Field crop: maize
Growth stage: 2
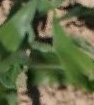
Species: maize